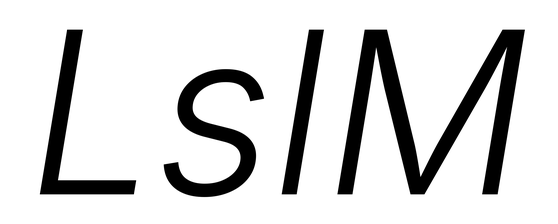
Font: Inter-Italic_Light_Italic